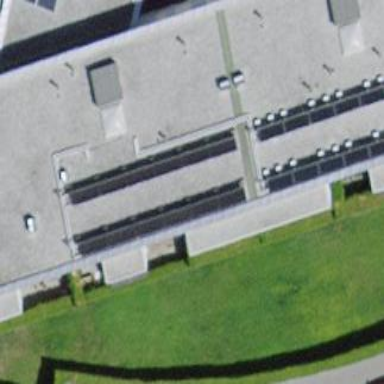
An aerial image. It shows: Apartment building with flat roof.